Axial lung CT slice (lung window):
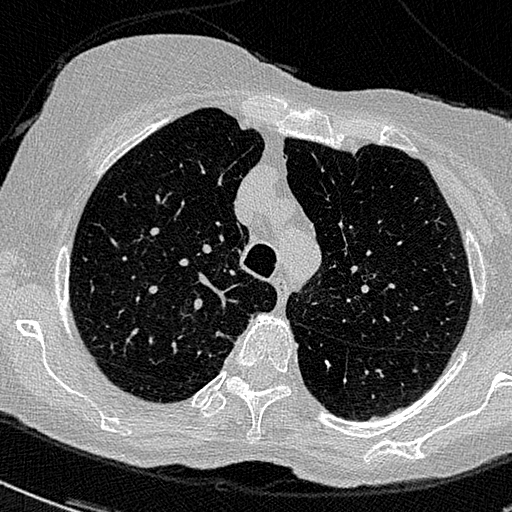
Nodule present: no